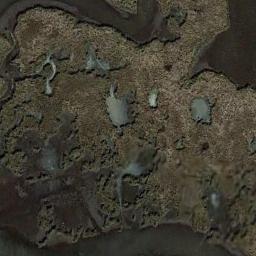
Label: wetland